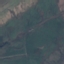
Land use / land cover class: HerbaceousVegetation